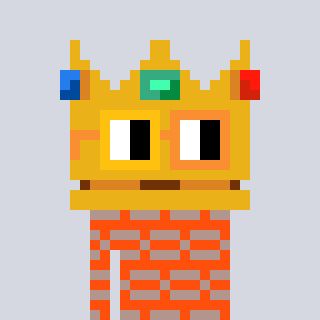
a pixel art character with square yellow and orange glasses, a crown-shaped head and a orange-colored body on a cool background